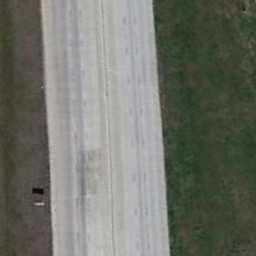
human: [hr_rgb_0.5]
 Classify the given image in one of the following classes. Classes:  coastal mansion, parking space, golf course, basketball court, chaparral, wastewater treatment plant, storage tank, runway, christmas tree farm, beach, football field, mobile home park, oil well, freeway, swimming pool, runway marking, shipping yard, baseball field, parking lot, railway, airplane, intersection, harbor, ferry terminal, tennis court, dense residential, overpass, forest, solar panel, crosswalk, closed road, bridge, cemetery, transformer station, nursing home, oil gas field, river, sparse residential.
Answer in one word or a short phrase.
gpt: freeway